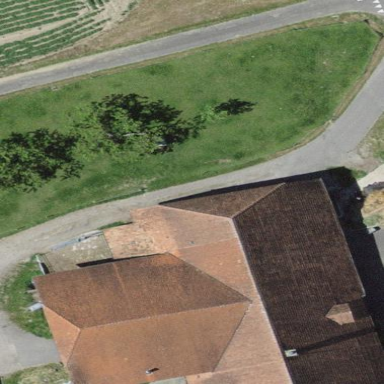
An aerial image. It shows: Farm building.